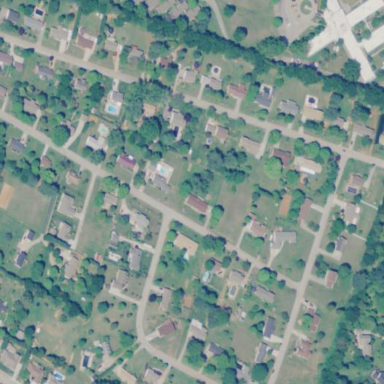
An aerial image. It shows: Residential area composed of single-family homes.